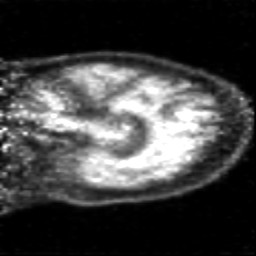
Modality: PET
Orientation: sagittal
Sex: male
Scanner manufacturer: siemens